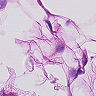
Metastatic tissue present: no